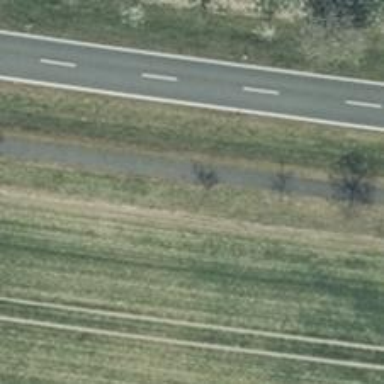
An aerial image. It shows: Deciduous tree with broadleaved leaves.